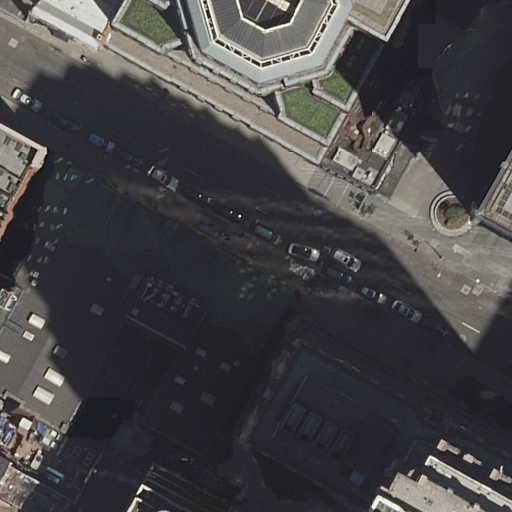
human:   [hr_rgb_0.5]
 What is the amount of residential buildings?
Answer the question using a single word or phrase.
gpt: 7

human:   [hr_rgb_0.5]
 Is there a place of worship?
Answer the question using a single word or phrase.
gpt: yes

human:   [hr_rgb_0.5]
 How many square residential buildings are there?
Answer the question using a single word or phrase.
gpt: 0

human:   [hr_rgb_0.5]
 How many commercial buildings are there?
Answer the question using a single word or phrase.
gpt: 2

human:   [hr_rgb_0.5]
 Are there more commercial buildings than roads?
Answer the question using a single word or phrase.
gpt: no

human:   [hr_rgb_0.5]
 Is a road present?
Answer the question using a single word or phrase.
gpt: yes

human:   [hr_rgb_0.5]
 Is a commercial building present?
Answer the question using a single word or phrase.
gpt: yes

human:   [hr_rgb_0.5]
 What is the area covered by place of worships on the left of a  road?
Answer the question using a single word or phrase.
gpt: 1m2

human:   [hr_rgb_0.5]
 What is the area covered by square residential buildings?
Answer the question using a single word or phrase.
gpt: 0m2

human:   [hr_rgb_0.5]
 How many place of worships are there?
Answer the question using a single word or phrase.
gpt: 1

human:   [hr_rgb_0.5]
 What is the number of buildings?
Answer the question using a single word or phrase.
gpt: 13

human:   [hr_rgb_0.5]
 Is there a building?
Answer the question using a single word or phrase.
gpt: yes

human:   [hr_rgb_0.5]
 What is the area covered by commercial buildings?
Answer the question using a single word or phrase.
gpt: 3762m2

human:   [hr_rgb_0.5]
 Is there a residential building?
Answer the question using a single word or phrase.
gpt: yes

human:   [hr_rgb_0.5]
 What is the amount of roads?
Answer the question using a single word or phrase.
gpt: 2

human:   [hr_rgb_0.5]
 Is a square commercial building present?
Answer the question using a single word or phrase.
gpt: no

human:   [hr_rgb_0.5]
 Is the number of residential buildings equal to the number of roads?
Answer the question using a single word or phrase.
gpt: no

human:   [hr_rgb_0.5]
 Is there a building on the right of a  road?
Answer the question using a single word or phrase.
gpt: yes

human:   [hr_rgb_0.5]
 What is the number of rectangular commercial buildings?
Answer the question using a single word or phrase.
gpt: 1

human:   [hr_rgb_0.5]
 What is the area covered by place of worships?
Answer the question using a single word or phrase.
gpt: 1m2

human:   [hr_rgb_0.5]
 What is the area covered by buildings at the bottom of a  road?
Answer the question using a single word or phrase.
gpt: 823m2

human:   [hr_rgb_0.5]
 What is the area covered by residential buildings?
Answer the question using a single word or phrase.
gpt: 2032m2

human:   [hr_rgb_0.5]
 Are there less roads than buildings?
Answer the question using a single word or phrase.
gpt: yes

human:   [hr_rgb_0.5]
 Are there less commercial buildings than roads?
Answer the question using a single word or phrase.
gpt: no

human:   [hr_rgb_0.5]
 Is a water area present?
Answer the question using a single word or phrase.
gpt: no

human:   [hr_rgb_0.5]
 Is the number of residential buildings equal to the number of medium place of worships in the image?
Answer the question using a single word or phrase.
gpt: no

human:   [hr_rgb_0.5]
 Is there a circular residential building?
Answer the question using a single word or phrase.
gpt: no

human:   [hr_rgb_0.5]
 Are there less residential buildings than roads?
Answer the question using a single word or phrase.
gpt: no

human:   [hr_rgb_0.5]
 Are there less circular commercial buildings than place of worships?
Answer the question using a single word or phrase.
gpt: yes

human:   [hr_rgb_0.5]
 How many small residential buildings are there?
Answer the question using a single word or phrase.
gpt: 2

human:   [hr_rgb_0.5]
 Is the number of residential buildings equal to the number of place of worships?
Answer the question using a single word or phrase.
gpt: no

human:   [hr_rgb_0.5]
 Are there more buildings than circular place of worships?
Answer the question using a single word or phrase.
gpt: yes

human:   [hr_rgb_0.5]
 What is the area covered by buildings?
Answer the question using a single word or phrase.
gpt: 7320m2

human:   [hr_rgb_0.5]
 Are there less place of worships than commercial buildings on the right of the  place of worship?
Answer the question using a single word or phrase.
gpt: yes

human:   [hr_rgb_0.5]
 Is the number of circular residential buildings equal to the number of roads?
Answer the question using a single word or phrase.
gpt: no

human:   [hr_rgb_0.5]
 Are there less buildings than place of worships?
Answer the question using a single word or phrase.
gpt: no

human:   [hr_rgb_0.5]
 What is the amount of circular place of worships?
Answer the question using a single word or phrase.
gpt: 0

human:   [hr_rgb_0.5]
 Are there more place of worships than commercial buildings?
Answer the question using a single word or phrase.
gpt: no

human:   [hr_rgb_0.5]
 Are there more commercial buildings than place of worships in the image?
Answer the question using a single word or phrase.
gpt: yes

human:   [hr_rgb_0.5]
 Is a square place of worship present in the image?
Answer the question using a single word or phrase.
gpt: no

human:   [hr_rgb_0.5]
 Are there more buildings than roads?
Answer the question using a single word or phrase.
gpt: yes

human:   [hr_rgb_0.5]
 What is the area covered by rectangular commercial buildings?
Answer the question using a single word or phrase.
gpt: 235m2

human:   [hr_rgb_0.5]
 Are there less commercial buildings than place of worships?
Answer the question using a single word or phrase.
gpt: no

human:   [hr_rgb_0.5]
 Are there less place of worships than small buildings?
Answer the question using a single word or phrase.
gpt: yes

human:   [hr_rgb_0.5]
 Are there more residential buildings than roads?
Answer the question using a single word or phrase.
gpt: yes

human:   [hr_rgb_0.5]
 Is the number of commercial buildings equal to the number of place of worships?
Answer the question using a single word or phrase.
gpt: no

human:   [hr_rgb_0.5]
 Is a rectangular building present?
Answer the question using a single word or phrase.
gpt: yes

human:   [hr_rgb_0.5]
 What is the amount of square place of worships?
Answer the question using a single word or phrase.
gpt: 0

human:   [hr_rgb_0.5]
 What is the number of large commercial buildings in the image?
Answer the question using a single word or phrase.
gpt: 1

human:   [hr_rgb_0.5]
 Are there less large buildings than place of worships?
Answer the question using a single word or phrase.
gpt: no

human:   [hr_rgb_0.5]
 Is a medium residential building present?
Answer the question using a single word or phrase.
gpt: yes

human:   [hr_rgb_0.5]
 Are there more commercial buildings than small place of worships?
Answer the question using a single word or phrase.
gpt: yes

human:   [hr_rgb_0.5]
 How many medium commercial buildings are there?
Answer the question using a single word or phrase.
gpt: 1

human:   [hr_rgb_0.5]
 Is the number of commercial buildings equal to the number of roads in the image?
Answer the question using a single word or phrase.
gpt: yes

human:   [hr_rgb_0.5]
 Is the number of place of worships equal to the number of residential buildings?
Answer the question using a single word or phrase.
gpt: no

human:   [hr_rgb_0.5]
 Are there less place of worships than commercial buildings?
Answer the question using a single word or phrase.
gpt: yes

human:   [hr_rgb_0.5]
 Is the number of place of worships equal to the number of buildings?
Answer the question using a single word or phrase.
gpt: no

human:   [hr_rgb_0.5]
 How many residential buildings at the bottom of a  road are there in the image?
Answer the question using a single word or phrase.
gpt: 5

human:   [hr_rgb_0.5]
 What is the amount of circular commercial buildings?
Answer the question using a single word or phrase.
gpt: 0

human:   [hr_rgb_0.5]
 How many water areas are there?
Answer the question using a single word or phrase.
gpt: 0

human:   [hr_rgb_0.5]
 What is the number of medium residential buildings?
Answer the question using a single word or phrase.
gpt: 3

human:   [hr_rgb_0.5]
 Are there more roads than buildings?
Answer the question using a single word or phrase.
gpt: no

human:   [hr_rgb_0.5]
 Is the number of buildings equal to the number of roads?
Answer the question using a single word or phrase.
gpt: no

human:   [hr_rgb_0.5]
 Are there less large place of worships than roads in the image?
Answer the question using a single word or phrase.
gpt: yes